Field crop: maize
Growth stage: 2
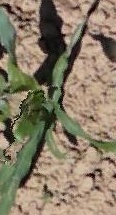
Species: maize